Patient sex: F
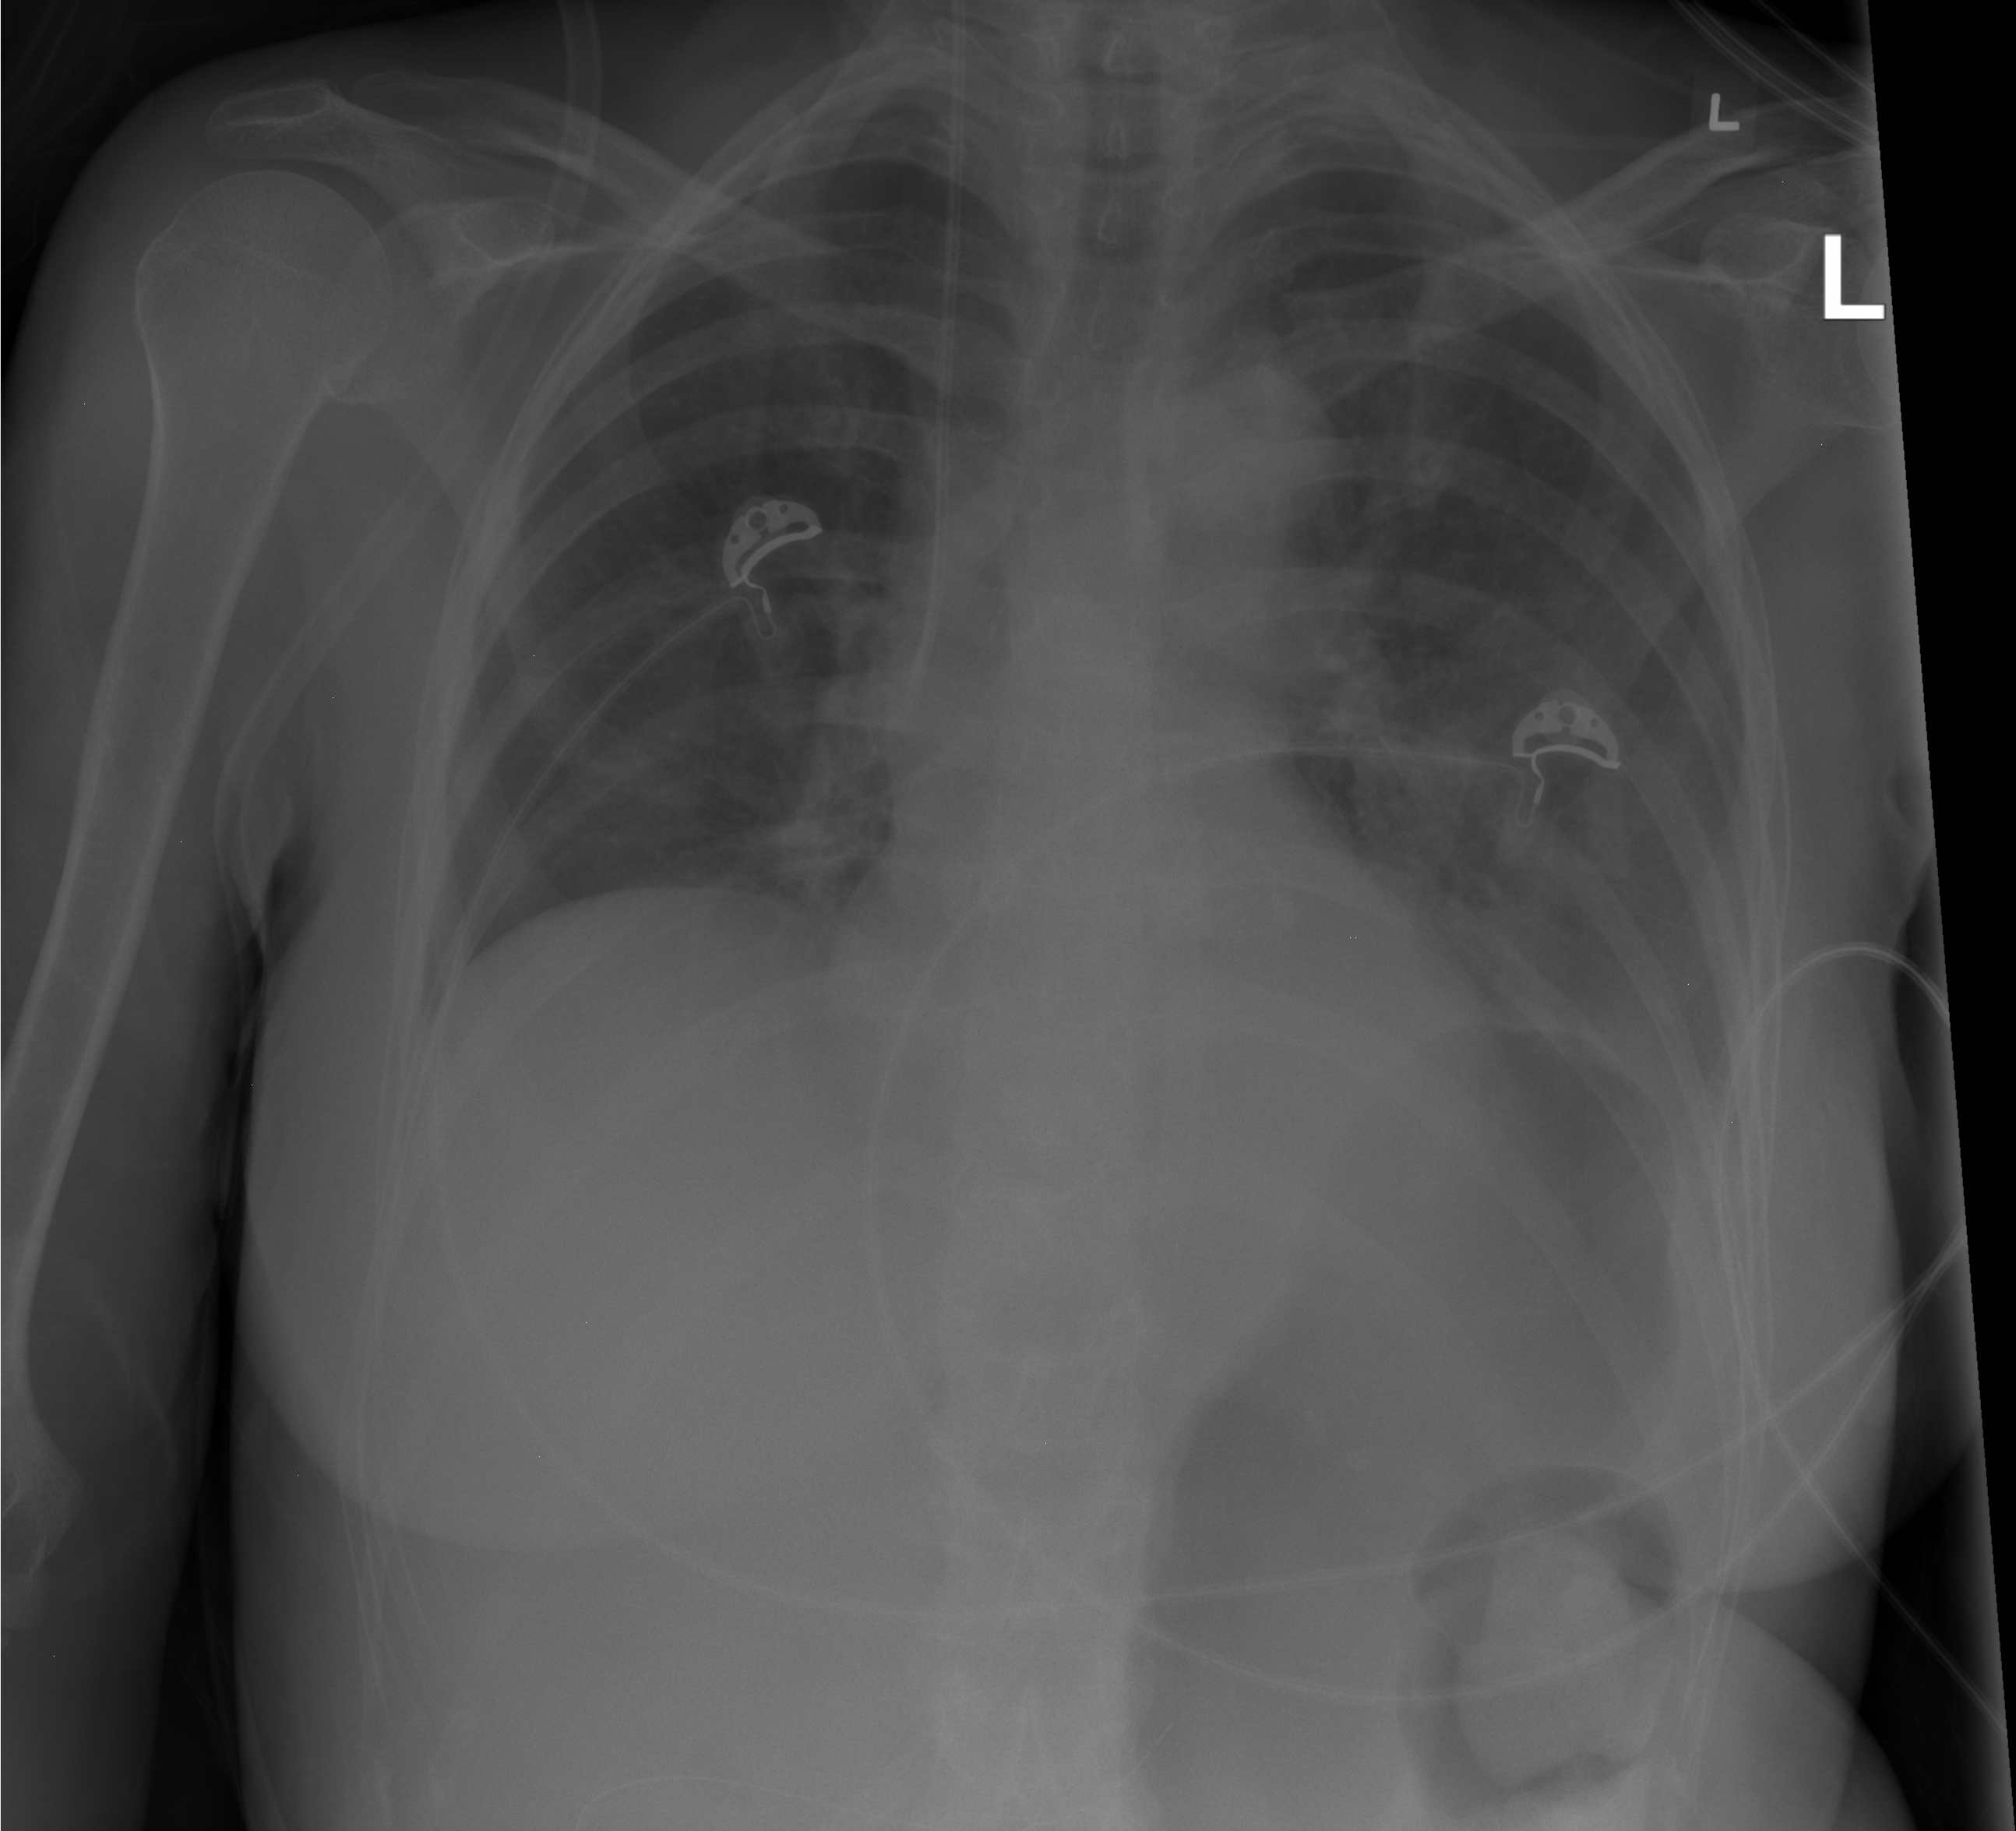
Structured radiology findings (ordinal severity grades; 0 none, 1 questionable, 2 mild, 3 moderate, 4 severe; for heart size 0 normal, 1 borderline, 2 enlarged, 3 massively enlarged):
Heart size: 0
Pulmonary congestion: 1
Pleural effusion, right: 0
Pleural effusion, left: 1
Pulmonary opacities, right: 0
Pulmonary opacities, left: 0
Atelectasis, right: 1
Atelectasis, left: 1